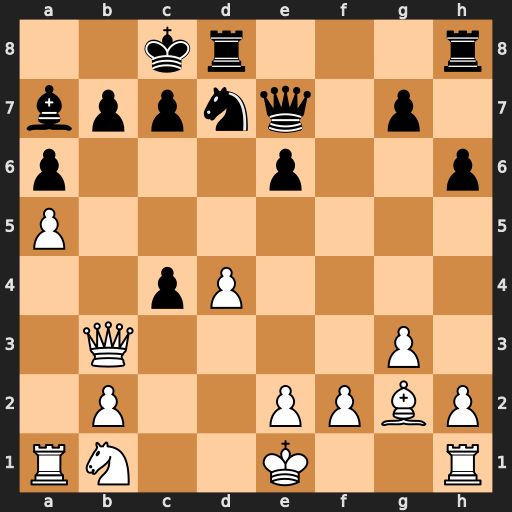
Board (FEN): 2kr3r/bppnq1p1/p3p2p/P7/2pP4/1Q4P1/1P2PPBP/RN2K2R
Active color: w
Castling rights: KQ
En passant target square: -
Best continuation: Qxb7#